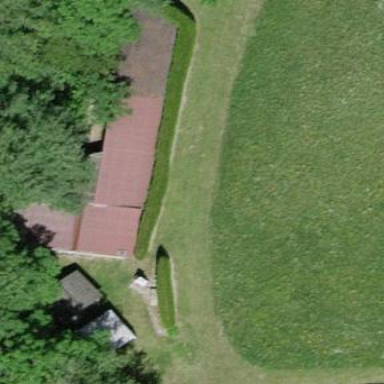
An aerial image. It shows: Shed.